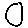
Label: circle